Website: home-depot
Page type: review-order
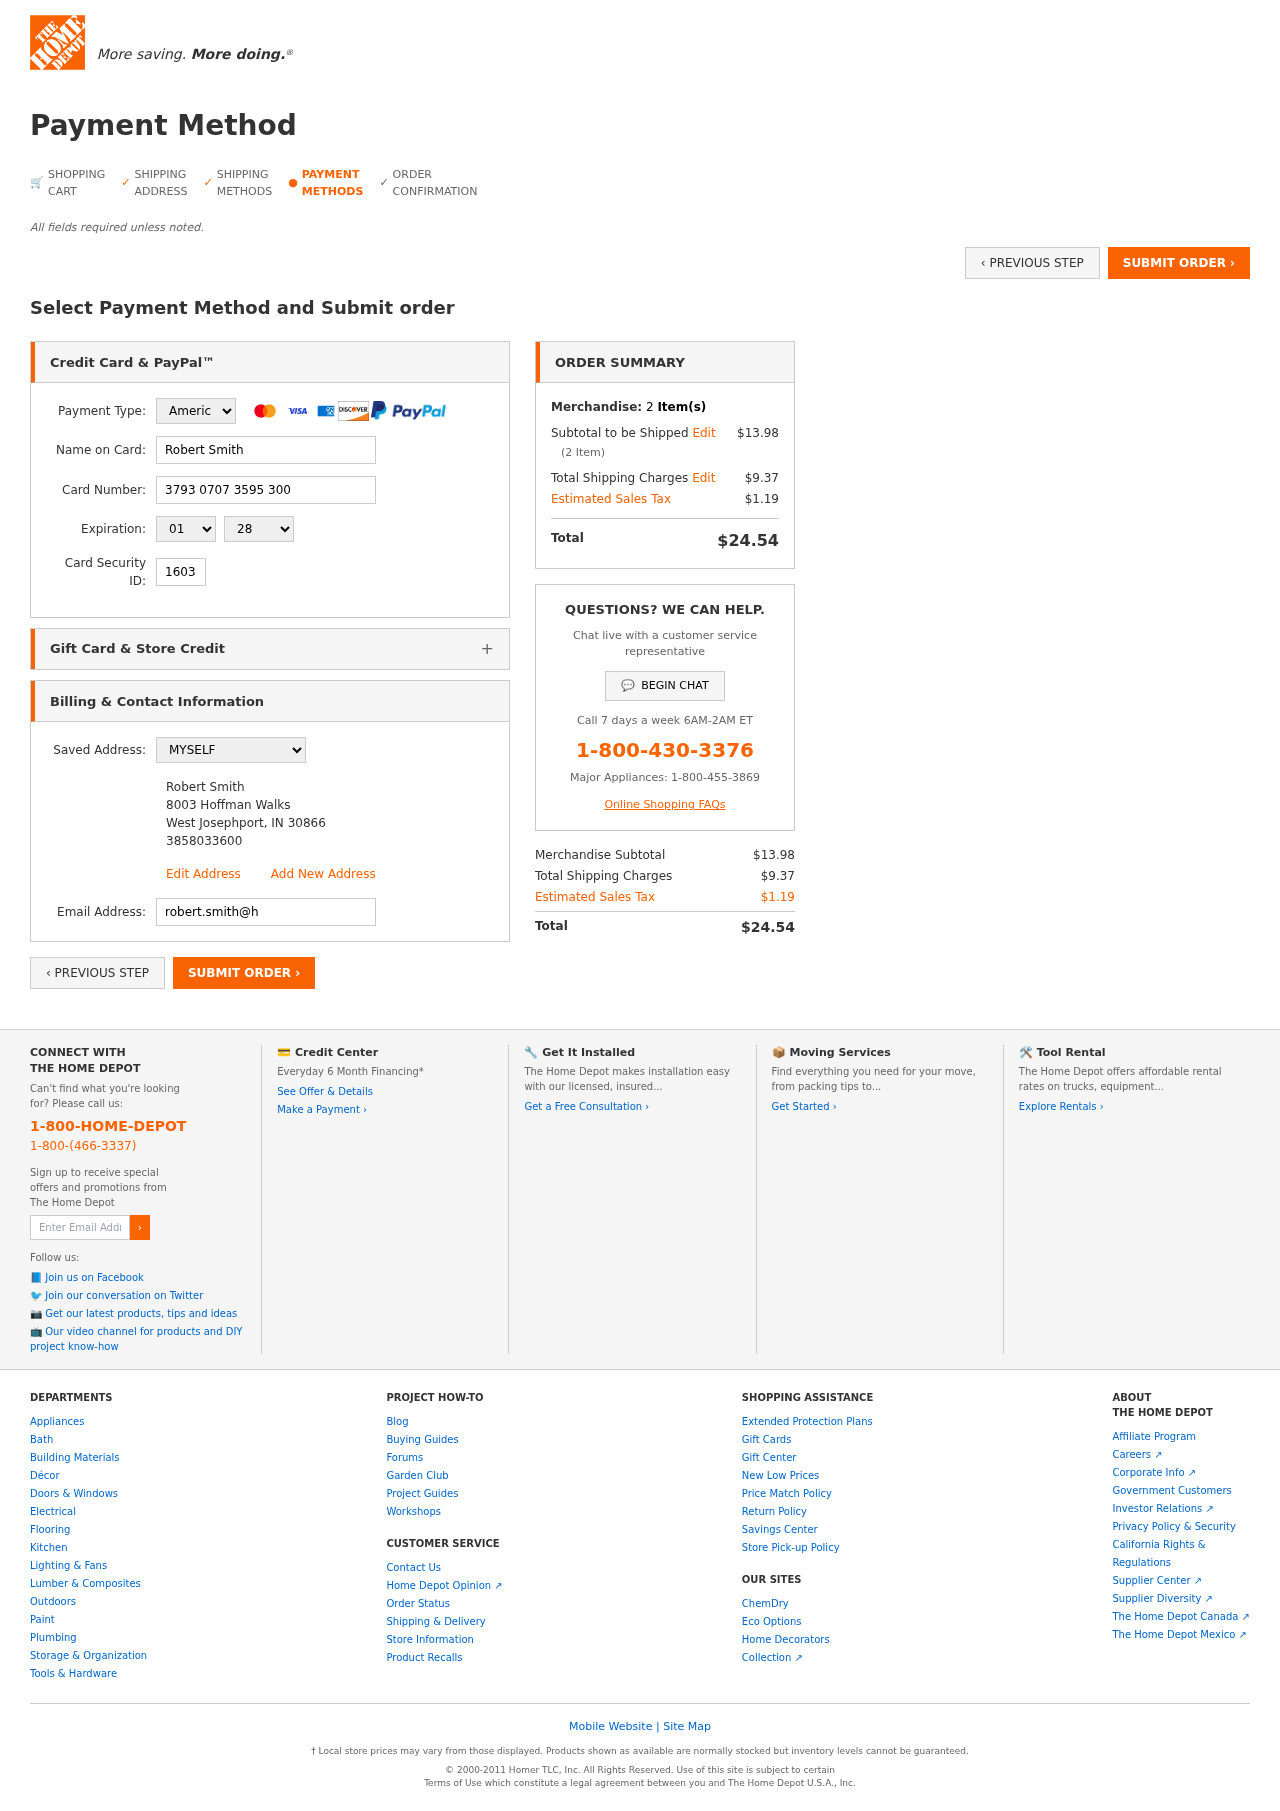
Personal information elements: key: PII_CARD_CVV
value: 1603
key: PII_CARD_EXPIRY_MONTH
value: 01
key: PII_CARD_EXPIRY_YEAR
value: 28
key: PII_CARD_NUMBER
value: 3793 0707 3595 300
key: PII_CARD_TYPE
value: American Express
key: PII_EMAIL
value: robert.smith@hotmail.com
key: PII_FULLNAME
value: Robert Smith
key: PII_FULLNAME2
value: Robert Smith
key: PII_STREET
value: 8003 Hoffman Walks
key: PII_CITY2
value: West Josephport
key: PII_STATE_ABBR2
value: IN
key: PII_POSTCODE
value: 30866
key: PII_POSTCODE_FULL
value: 30866
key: PII_POSTCODE_NUMERIC
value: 30866
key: PII_PHONE2
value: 3858033600
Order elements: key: ORDER_NUM_ITEMS
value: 2
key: ORDER_SUBTOTAL
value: $13.98
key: ORDER_NUM_ITEMS2
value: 2
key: ORDER_SHIPPING_COST
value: $9.37
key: ORDER_TAX
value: $1.19
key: ORDER_TOTAL
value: $24.54
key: ORDER_SUBTOTAL2
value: $13.98
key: ORDER_SHIPPING_COST2
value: $9.37
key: ORDER_TAX2
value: $1.19
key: ORDER_TOTAL2
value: $24.54